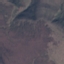
Land use / land cover: HerbaceousVegetation